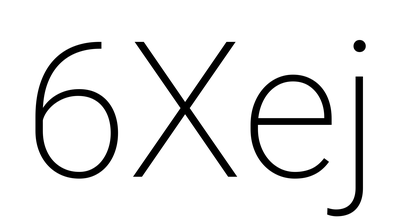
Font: Roboto_ExtraLight